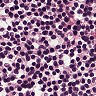
Metastatic tissue present: no